Question: Youtube provides two sorting options: Newest first and Top comments. The "Newest first" is pretty simple that we just sort the comments by their post date. But the "Top comments" seems to be a lot more complex than just sorting by "thumb up"s.

After a short research, I found out that the order of comments depends on those things:
- - -
But I don't know how Youtube uses this information to decide the order, like what information is more important and what is less important.
Is there any article about this topic that I could refer to?
Thanks!
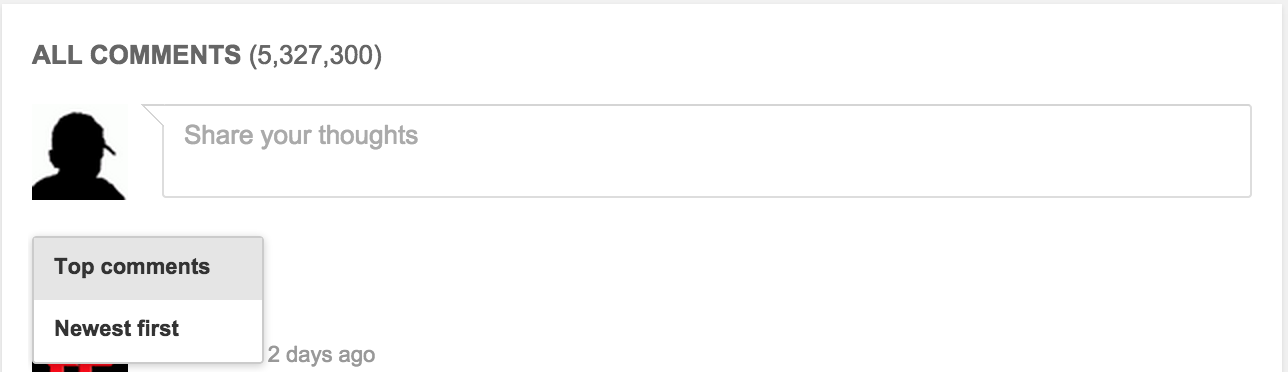
Answer: I have the answer to your question.
After searching the internet for the answer to this, I never found precisely what I was looking for. So, my colleagues and I decided to experiment using the system with the Youtube comments.
First of all, we sorted what we believed to be popular videos into one section, average videos into another, and less popular into the last. There were 200 videos in each section, and after days of examining we started to notice a pattern. We found that you were right about the three things required, but we also dove a little deeper and found an additional variable.
The Youtube comment system depends on four things:
1) Time it was posted,
2) Like/dislike ratio of a comment,
3) Number of replies,
4) And, believe it or not, WHO posted it.
The average like/dislike ratio of every public comment builds into it, as (what we predicted) they believe that those with low like/dislike ratios would post comments that many people do not like or simply disagree with.
There is an algorithm to it, and it is quite simpler than you might think. Basically there are these things that we called "module points," and you get a certain one based on these four factors. First, here's the things you need to know about module point conversion with TWO of the factors:
- For the like/dislike ratio on the comment, multiply that number by ten.- For the amount of replies (NOT from the original poster) that the comment has, there are two module points.
These are the two basic factors that tell the amount of module points the comment has.
For example, if a comment had 27 likes and 8 dislikes, then the ratio would be 3.375. Multiplying by 10, you would then have 33.75 module points. Using the next factor, amount of replies, let's say this comment has 4 direct replies to it. Multiplying 2 by 4, we get 8. This is the part where you add 8 onto the accumulative module points, giving you a total of 41.75 module points.
But we're not done here; this is where it gets tricky.
Using the average like/dislike ratio of a person's total comments that they've ever posted publicly, we found that the formula added onto the accumulative module points is this:
'C = MP(R/3) + (MP/10)'
'where C = Comment Position Variable; MP = Module Points; R = Person's total like/dislike ratio'
Trust me, we spend DAYS just on this part, which was probably the most frustrating. Even though the 3 and the 10 within this equation seem random and unnecessary, so far all of the comments we tested this equation on passed the test, but did not pass the test when those two variables were removed. After this equation is done, it gives you a number that we named to be the .
However, we are not even done yet, we still haven't talked about 'time'.
I was actually quite surprised that this part didn't take as long as I expected, but it sure was a pain doing this equation every single time for every comment we tested. At first, when testing it, we figured that the time was just there to break the barrier if 2 comments had equal Position Variables.
In fact, I almost called it a wrap on the experiment when this happened, but upon further inspection, we found out there was more to do. We found that some of the comments outranked each other that had the same Position Variable, but the timing seemed to be random! After a few days of inspection, here is where the final result comes in:
There is yet ANOTHER equation that we must find before applying the 4th variable. Using another separate equation, here's what our algebraic deductions came down to:
'X = 1/3(S/10 + A) x <URL>'
'where X = Timing Variable; S = How long ago the video was posted in minutes; A = How long ago the comment was posted in minutes'
I wish I was making this up, but unfortunately this is how complicated the system is. There are mathematical reasons behind the other variables, but they are far too complex to explain, it will probably take up atleast three paragraphs worth of explaining. We tested this equation on more than 150 comments, all of them checked out to be true.
Once you find 'X', which is what we called the , all you have to do from here is apply it to this equation:
'N = X(C/4 + 1)'
'where X = Timing Variable; C = Positioning Variable'
is the answer to all your problems.
This is the final equation, the final answer. The simple conclusion: the higher N, the higher up the comment is.